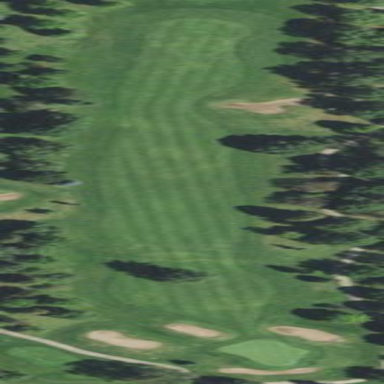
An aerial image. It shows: Rough grassy area used for golf.